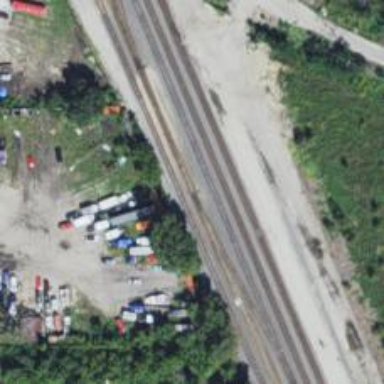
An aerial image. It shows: Railway yard used for servicing trains.